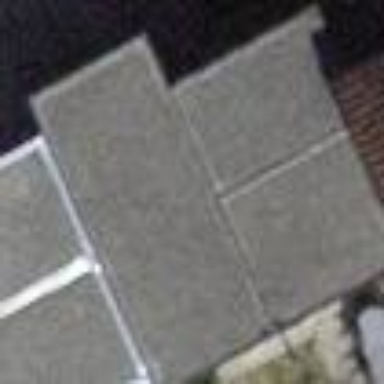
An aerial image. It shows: Garage building.